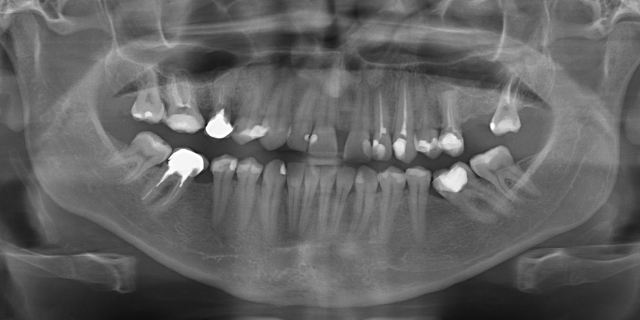
adult